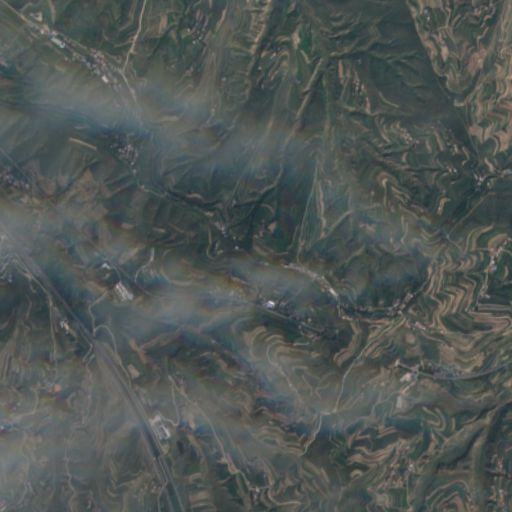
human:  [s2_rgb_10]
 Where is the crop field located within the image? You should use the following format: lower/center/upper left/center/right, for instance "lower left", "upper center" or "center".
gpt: The crop field is located in the upper left of the image.
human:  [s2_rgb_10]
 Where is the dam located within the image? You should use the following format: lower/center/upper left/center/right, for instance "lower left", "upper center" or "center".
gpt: The dam is located in the center left of the image.
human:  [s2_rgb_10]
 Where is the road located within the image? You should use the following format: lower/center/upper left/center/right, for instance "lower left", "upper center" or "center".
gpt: There is no road in the image.